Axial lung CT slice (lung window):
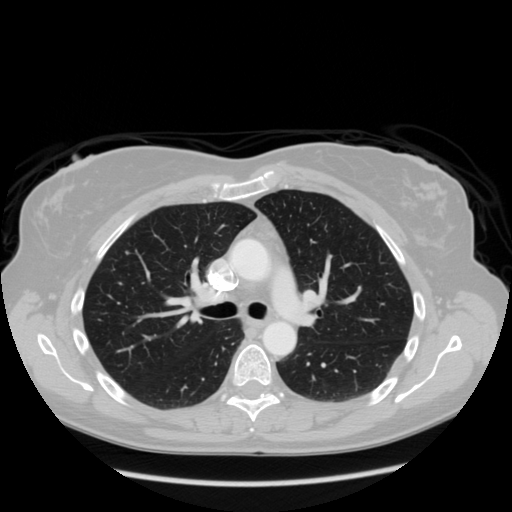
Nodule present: no